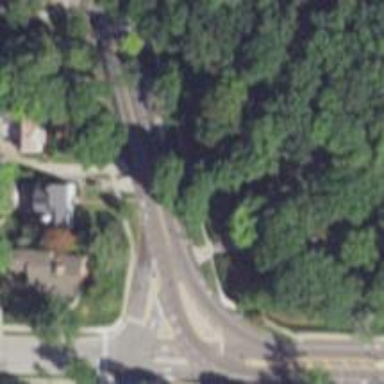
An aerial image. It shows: Unmarked road crossing.